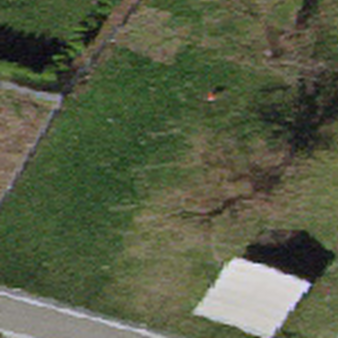
Label: other